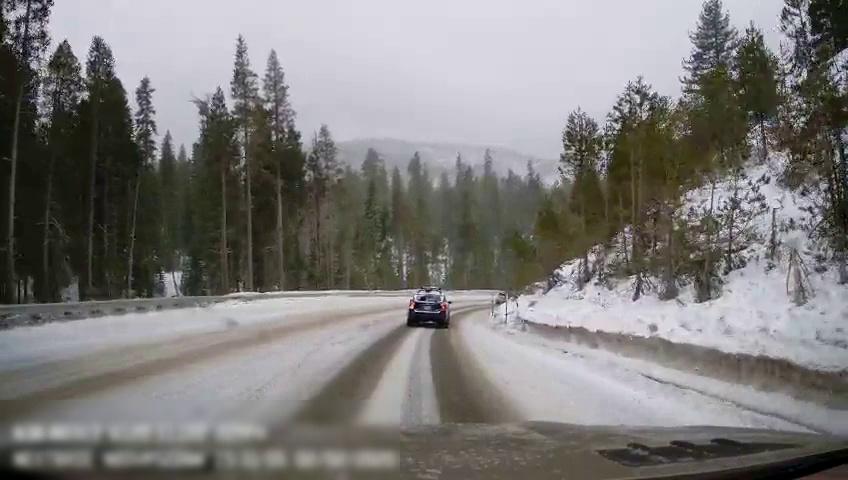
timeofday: Day
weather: Snowy
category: Drivable Space
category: Vehicles | Car
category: Vehicles | Car